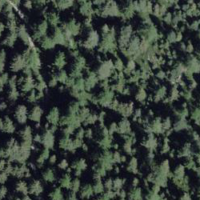
EUNIS habitat code: 43
Species observed at this site:
Neottia nidus-avis